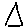
Label: triangle